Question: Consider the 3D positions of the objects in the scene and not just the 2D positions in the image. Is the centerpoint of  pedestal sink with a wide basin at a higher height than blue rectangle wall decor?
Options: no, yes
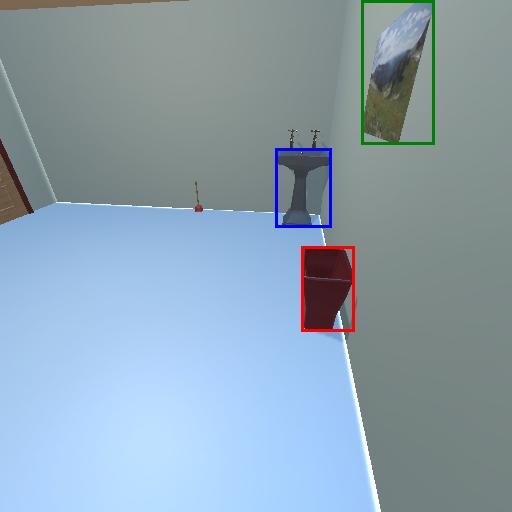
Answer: no